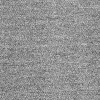
Atmospheric dust classification: dusty